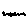
Label: zigzag